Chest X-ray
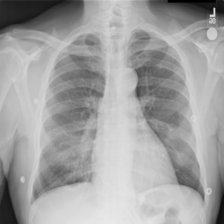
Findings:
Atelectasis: negative
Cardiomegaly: negative
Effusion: negative
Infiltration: positive
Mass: negative
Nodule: negative
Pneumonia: positive
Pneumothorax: negative
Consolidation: negative
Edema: negative
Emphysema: negative
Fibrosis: negative
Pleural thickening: negative
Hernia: negative